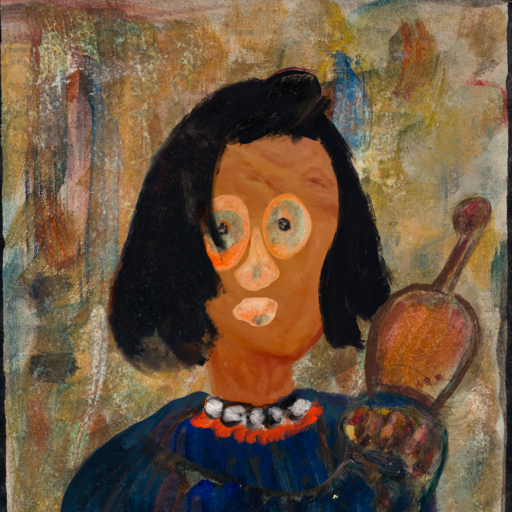
Background: Pipe, Head And Neck Front: Pious_Lady, Face Front: Childish, Bust: Pipe, Hair Front: Mosgoul, Head Accessory: Blank, Second Necklace: Blank, Necklace: An_Impression, Baby: Blank